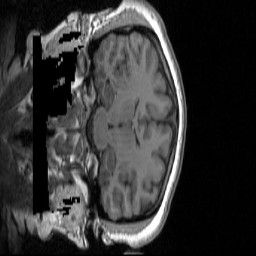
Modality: T1w
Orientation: coronal